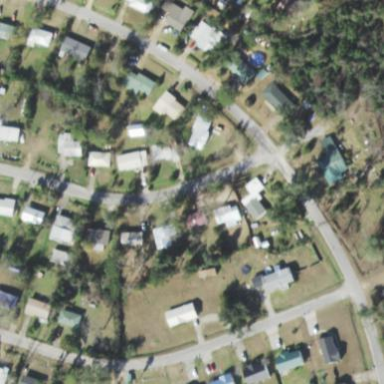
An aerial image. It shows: This residential area consists of single-family homes.